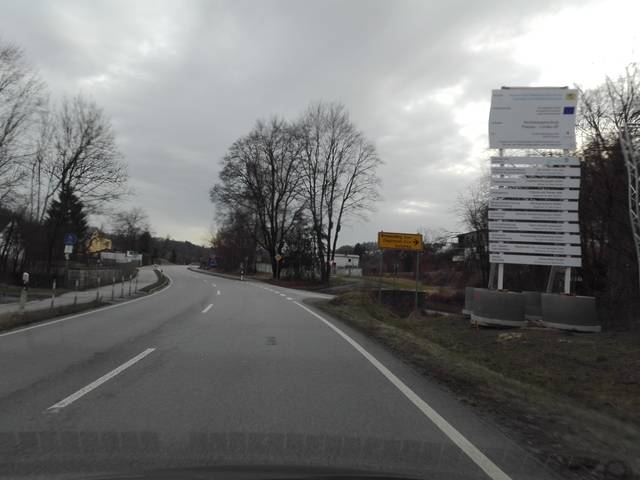
Region: Germany
Coordinates: 48.59, 13.505